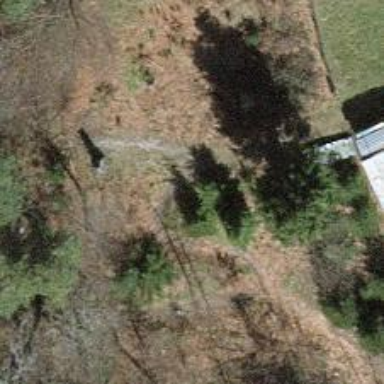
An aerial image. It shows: Memorial site with historic significance.